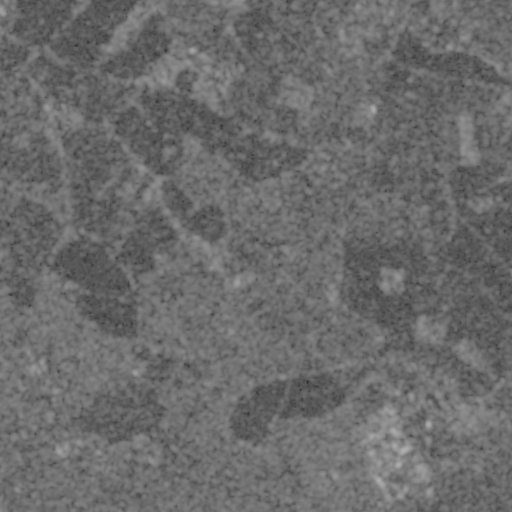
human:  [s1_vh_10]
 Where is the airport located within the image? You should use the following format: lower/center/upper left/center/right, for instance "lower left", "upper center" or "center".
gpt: The airport is located in the lower right of the image.
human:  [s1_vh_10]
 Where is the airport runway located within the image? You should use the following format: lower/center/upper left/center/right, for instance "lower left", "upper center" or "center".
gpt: The airport runway is located in the lower right of the image.
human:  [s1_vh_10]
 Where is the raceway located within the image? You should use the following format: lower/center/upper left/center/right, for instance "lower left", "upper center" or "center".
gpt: The raceway is located in the lower right of the image.
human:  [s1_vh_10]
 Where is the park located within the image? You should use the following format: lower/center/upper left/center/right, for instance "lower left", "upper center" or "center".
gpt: There is no park in the image.

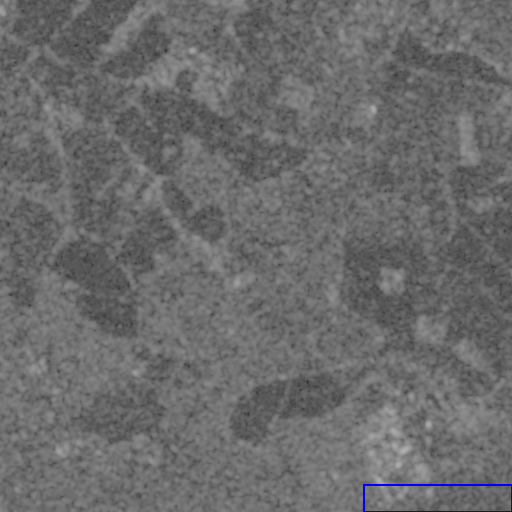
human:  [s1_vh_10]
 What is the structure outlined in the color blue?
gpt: The structure outlined in blue is an airport.
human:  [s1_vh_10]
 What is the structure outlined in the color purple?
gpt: There is no purple outline.